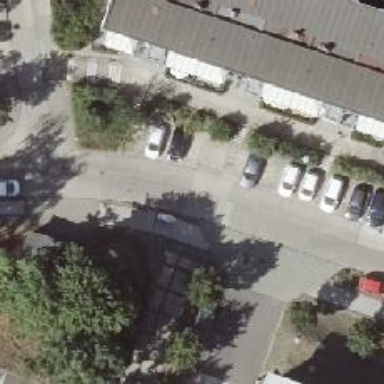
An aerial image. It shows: Residential road with concrete surface and separate sidewalk.